Field crop: maize
Growth stage: 1
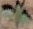
Species: datura